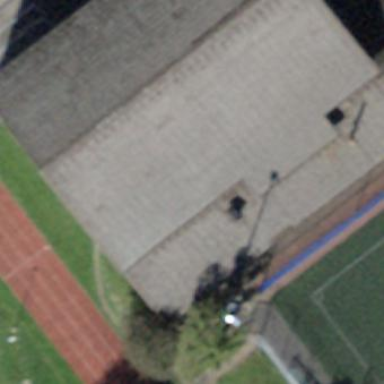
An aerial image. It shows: Sports hall building.